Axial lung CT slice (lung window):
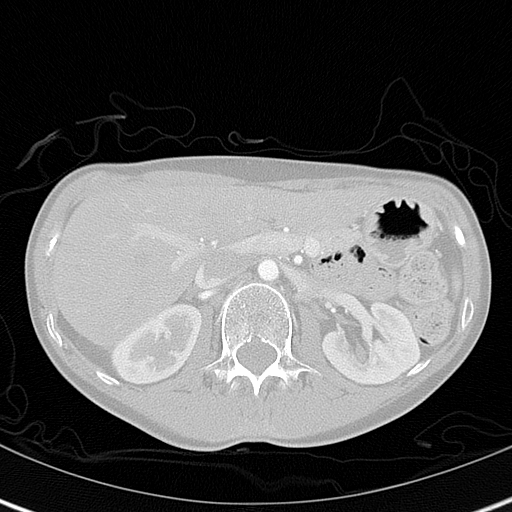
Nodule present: no